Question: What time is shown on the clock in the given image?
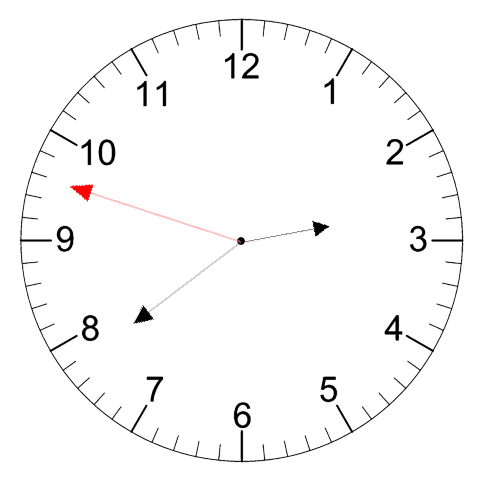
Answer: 02:38:48